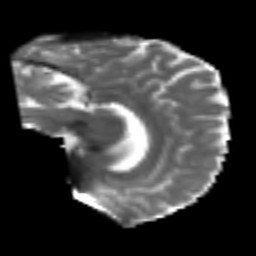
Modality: T2w
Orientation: sagittal
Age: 58
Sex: male
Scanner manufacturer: siemens
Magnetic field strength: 3 T
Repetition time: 4.987 s
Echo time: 0.0792 s